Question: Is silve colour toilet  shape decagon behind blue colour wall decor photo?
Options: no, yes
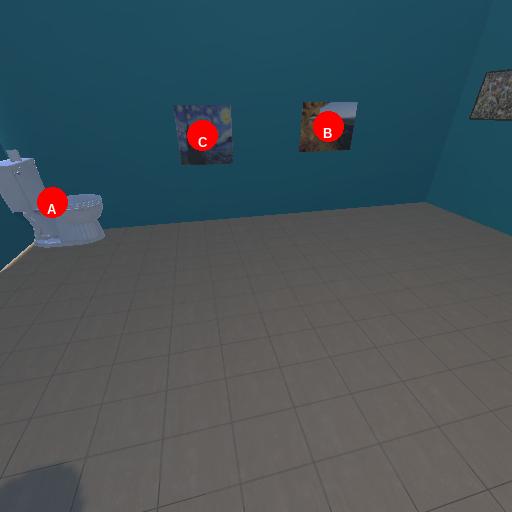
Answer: no